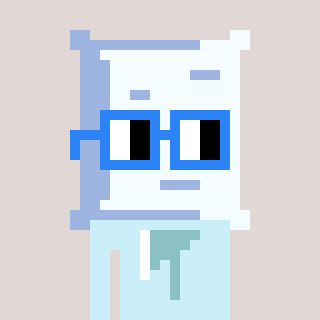
a pixel art character with square blue glasses, a pillow-shaped head and a cold-colored body on a warm background